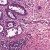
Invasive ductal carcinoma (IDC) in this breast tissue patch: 0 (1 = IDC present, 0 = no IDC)